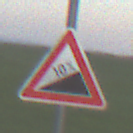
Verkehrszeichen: Steigung10
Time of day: SunriseSunset
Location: Outdoor (Nature)
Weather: PartlyCloudy
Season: NotSpecified
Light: Natural